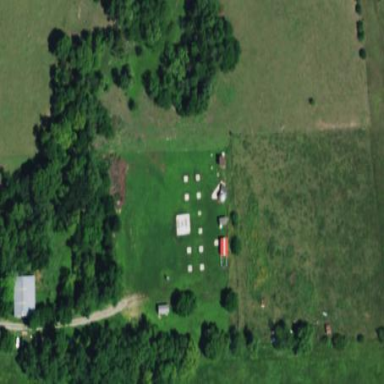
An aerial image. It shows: Observatory.